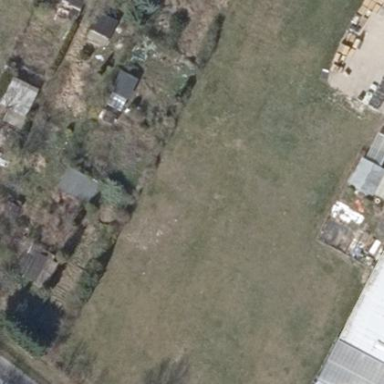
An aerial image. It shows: Allotments area.